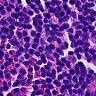
Metastatic tissue present: no